Field crop: tomato
Growth stage: 1
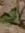
Species: solanum